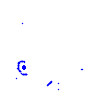
Particle: kaon